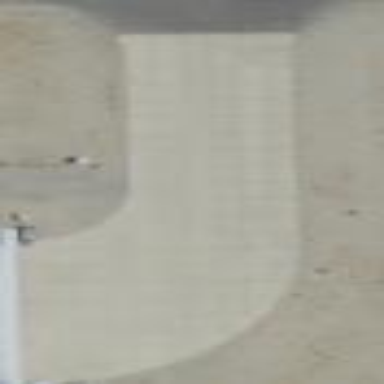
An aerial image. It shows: Apron at the airport.